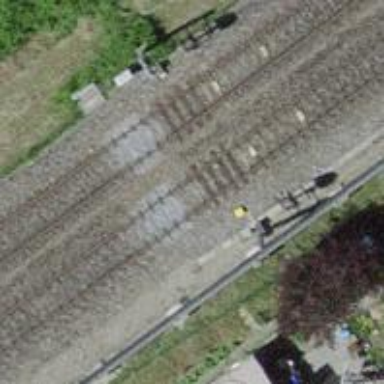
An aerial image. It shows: Railway signal.